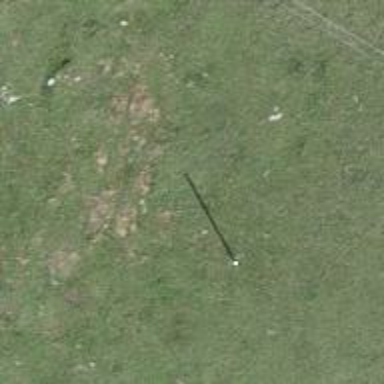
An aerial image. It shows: Power pole.